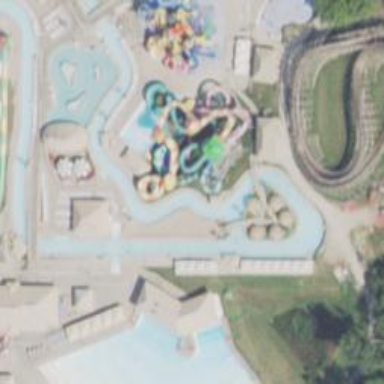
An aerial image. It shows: Water slide attraction.